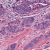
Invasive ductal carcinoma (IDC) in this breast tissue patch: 1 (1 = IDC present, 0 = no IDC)